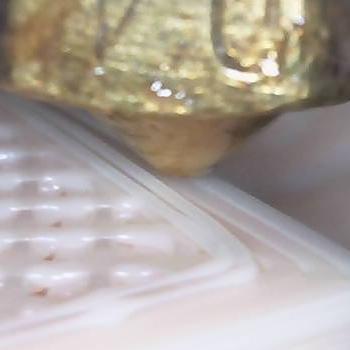
Flow rate: 42%